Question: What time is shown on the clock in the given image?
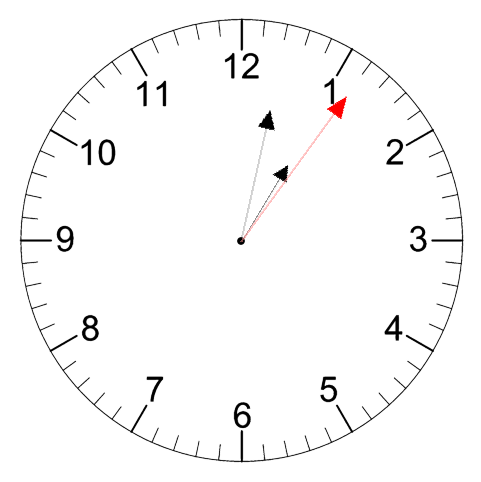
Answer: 01:02:06